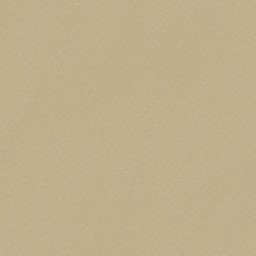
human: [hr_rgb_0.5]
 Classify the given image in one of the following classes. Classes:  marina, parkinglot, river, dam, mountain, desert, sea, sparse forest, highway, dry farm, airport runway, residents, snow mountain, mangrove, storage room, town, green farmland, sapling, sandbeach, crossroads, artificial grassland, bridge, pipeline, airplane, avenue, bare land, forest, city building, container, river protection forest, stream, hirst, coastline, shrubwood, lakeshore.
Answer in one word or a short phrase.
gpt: desert